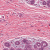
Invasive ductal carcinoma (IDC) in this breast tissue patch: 0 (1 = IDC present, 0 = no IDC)